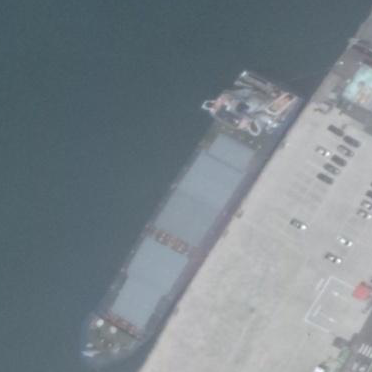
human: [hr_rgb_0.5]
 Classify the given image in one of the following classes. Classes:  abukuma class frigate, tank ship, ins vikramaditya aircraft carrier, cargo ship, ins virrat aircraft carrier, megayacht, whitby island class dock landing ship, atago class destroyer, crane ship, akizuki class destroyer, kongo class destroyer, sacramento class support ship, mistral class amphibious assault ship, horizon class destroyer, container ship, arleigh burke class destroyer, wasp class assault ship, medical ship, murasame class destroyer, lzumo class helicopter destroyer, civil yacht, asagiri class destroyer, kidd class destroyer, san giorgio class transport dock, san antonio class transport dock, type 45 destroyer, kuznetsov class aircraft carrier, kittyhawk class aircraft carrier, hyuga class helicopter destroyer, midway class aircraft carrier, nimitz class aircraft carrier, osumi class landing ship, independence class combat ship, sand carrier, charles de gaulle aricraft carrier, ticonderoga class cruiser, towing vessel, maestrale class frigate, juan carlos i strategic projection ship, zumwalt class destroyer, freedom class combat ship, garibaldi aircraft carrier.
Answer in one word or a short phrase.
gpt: Cargo ship